Interaction volume radius: 5 \u00c5
Interaction volume height: 10 \u00c5
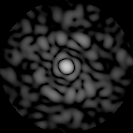
Disorder parameter: 0.8979